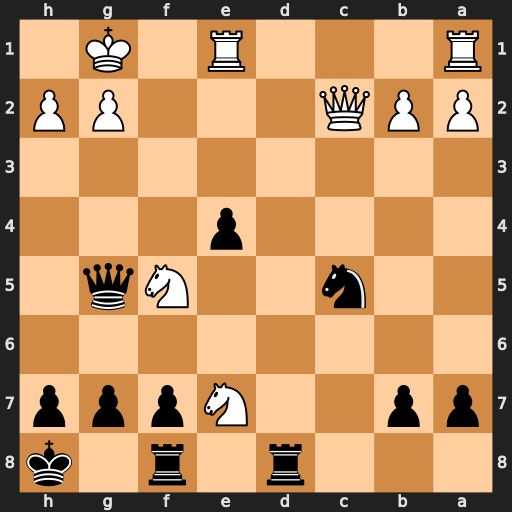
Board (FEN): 3r1r1k/pp2Nppp/8/2n2Nq1/4p3/8/PPQ3PP/R3R1K1
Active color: b
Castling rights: -
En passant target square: -
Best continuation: Rd2 Qxd2 Qxd2